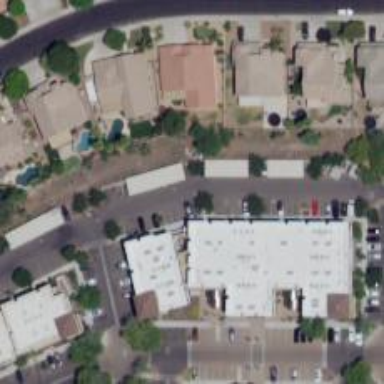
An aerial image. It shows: Healthcare clinic.